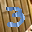
Label: 3